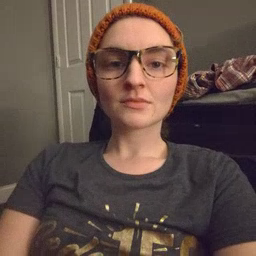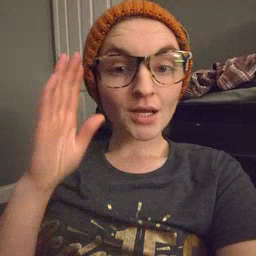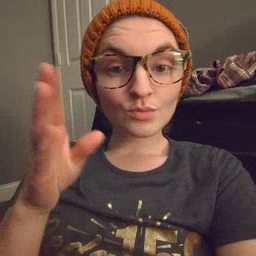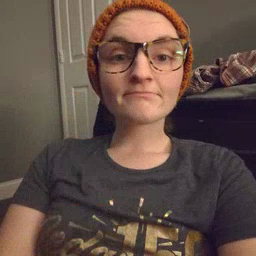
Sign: hello